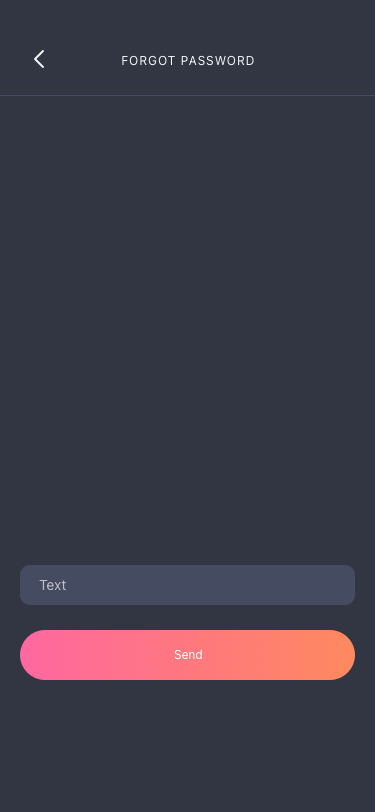
Text in this UI design:
FORGOT PASSWORD